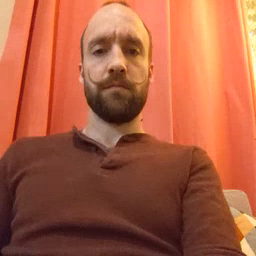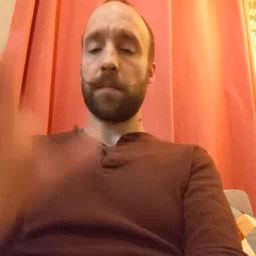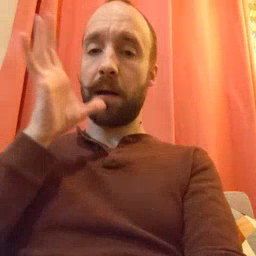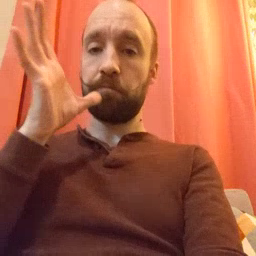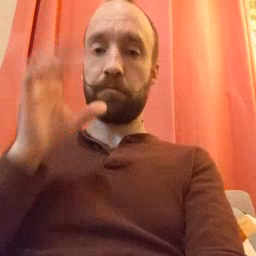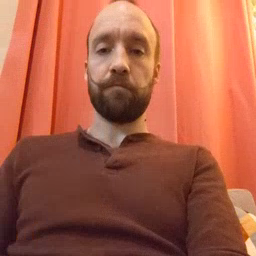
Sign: mom